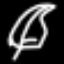
Label: leaf